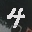
Label: 4